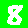
Digit: 8